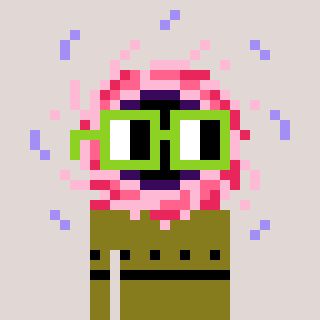
a pixel art character with square light green glasses, a blackhole-shaped head and a gunk-colored body on a warm background